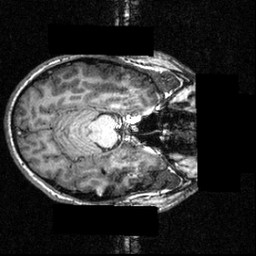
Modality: T1w
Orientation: axial
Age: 16
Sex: male
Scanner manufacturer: siemens
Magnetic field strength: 3.951 T
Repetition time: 1.5 s
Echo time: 0.00335 s